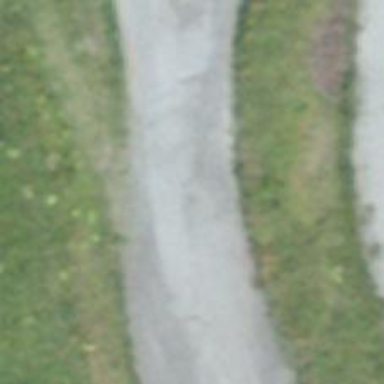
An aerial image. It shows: Path.